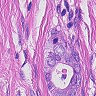
Metastatic tissue present: yes